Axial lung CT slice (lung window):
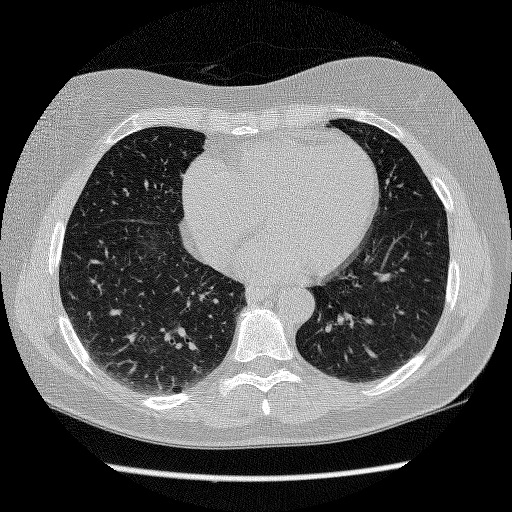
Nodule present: no